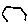
Label: hexagon